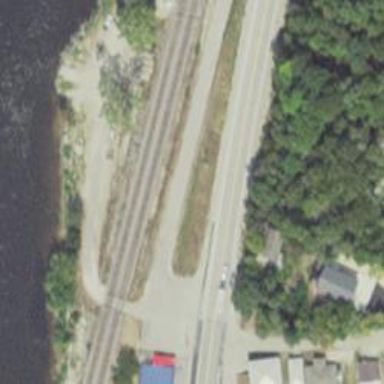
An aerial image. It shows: Railroad crossover.